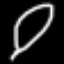
Label: leaf